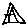
Label: triangle